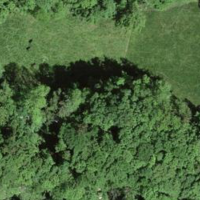
EUNIS habitat code: 41
Species observed at this site:
Lathyrus vernus
Sympetrum sanguineum